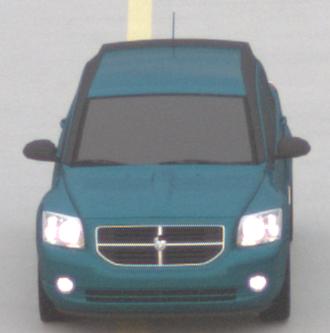
Make: Dodge
Model: Caliber 1.8
Detailed model: Caliber
Model produced from: 2006/06
Model produced until: 2009/03
Doors: 5
Color: blue
Road condition: dry road
Daytime: sunrise or sunset
Contrast: low contrast